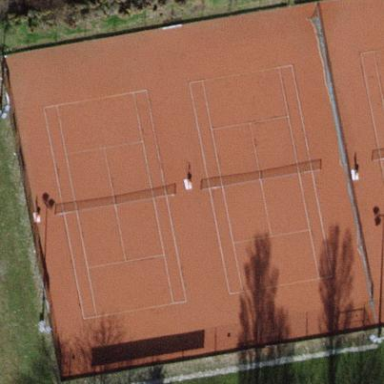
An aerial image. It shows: Clay tennis court on pitch.